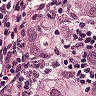
Metastatic tissue present: yes